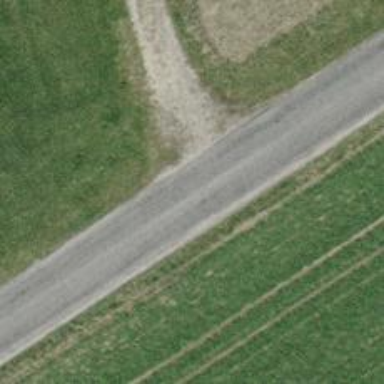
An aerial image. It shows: Unclassified road with asphalt surface.